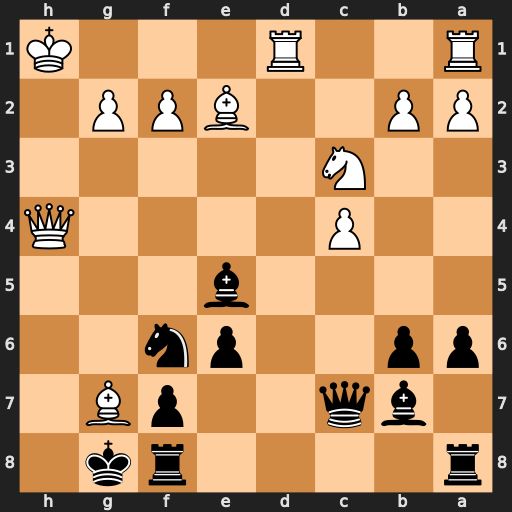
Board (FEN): r4rk1/1bq2pB1/pp2pn2/4b3/2P4Q/2N5/PP2BPP1/R2R3K
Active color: b
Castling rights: -
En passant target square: -
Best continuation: Kxg7 Qg5+ Kh8